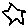
Label: star